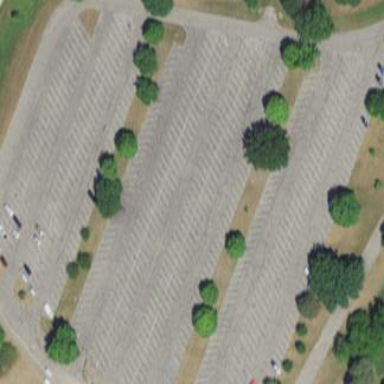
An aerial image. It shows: Parking area.